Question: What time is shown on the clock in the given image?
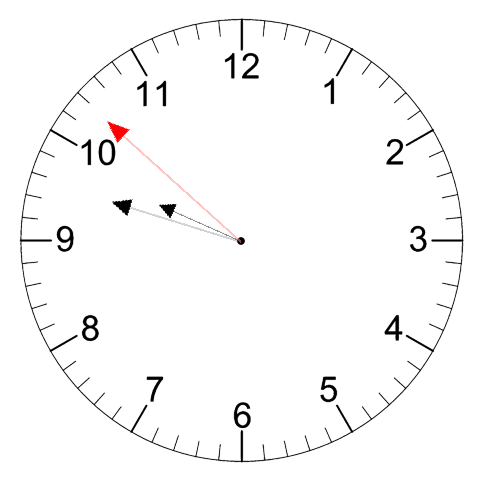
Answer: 09:47:52